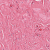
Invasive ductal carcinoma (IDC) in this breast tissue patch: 0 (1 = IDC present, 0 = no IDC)